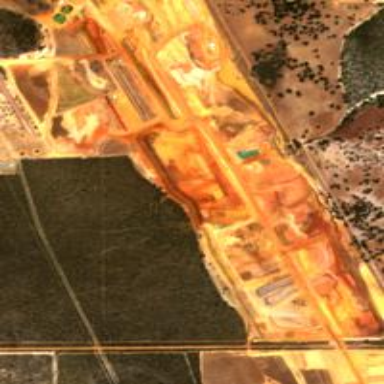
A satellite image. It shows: Sand quarry.